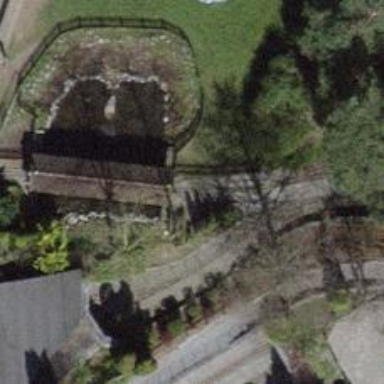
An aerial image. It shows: Miniature railway bridge.